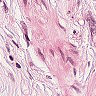
Metastatic tissue present: yes